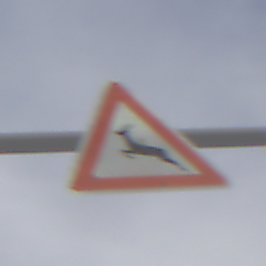
Verkehrszeichen: WildwechselRechts
Umgebung: Outdoor, Suburban
Tageszeit: MorningAfternoon
Wetter: PartlyCloudy
Licht: Natural
Jahreszeit: NotSpecified
Kontrast: HighContrast